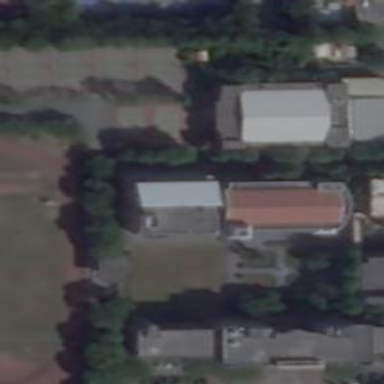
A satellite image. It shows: School.